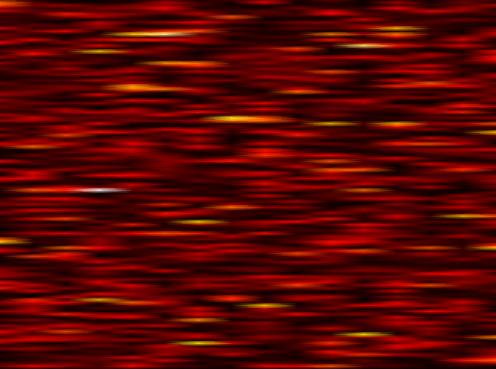
Label: FOFDM